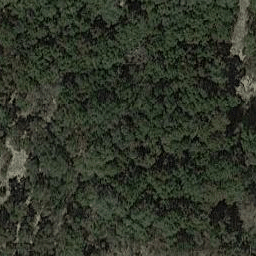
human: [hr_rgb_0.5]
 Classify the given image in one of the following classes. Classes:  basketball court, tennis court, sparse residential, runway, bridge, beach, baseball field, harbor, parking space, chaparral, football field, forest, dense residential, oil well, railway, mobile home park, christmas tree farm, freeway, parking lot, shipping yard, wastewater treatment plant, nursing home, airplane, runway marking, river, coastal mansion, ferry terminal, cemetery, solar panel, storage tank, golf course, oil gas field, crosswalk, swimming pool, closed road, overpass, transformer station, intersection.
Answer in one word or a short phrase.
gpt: forest